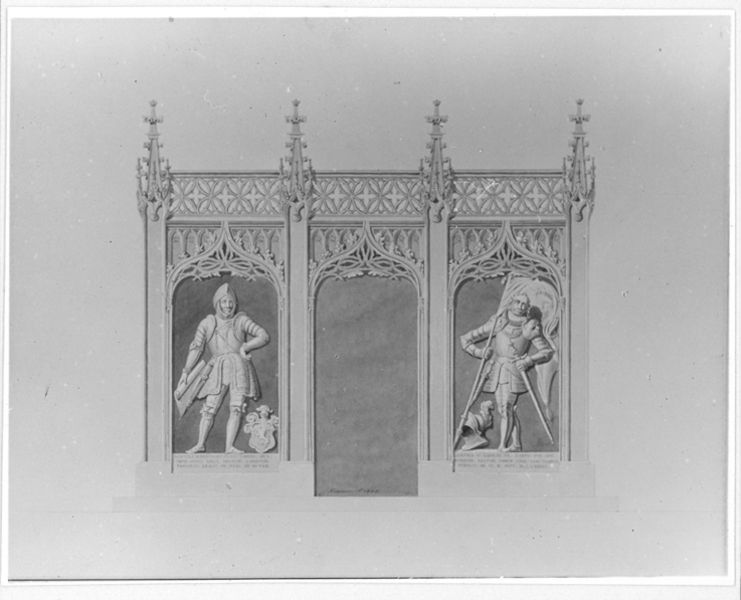
Titel: Die Denkmäler der Herzöge Berthold III. und Berthold IV. von Zähringen im Münster zu Freiburg
Künstler: Carl Ludwig Frommel
Standort: Karlsruhe
Institution: Staatliche Kunsthalle Karlsruhe
Schlagwörter: held, kämpfer, mann, weiß, menschen, blume, fenster, grau, hut, männer, schwarz, skizze, tür, zeichnung, tuch, ornament, architektur, federn, spitze, stein, vorhang, brüstung, gitter, kirche, figur, adel, drei, personen, spitzen, blatt, gotik, renaissance, statue, adelige, balkon, schrift, papier, bogen, fahnen, fassade, perspektive, zwei, fahne, flagge, grafik, grisaille, figuren, banner, lanze, soldaten, spitz, detail, ornamente, verzierung, durchgang, geländer, kontrapost, fein, eld, tor, bögen, stiel, eingang, schild, buch, kreuz, torbogen, denkmal, druck, schwarz-weiss, stich, illustration, schwert, waffen, soldat, waffe, beschriftung, bleistift, helm, stiefel, entwurf, ritter, rüstung, portal, tore, wappen, lettner, helme, harnisch, kreuze, gotisch, spitzbogen, spitzbögen, mittelalter, krieger, historismus, ritterrüstung, plan, schriftrolle, visier, adlige, helmbusch, zeichnun, deutschrömer, sieger, masswerk, grabmal, schinkel, schwaz, öffnungen, aufriss, nischen, arabeske, graphit, entwurd, fialen, neogotik, rüstungen, neugotisch, krabben, fiale, toreingang, triptychon, positionen, heraldik, entwruf, visualisierung, verlierer, krüken, siege, visir, wappenrock, küstung, ornamentstich, wimpergen